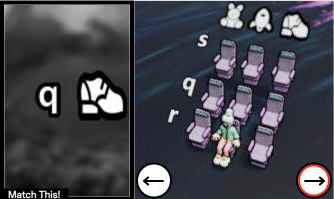
Task: seats
Answer: no